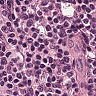
Metastatic tissue present: no